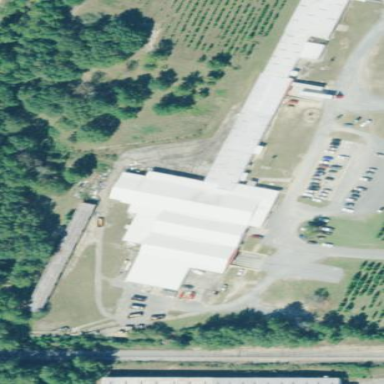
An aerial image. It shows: Industrial building.